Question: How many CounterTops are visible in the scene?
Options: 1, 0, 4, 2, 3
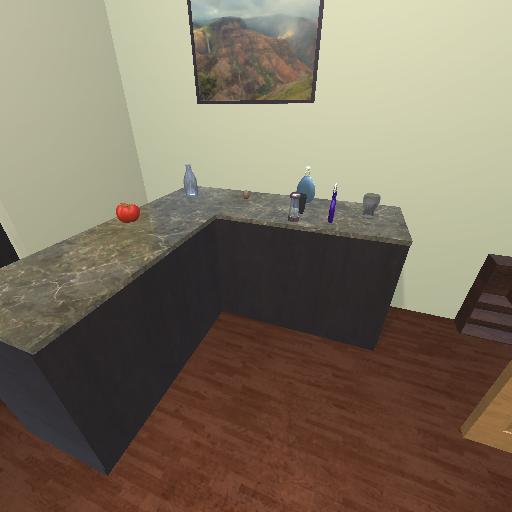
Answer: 1